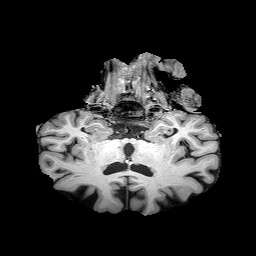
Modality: T1w
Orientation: sagittal
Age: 75
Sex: male
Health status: healthy